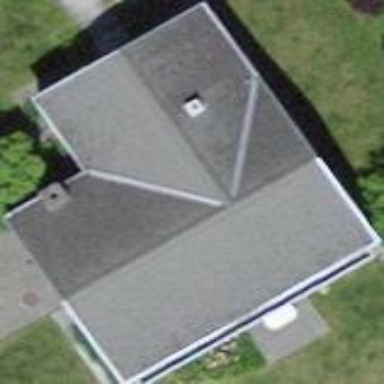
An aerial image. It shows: Detached building with gabled roof.